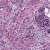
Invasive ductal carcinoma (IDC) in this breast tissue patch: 1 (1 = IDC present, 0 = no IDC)